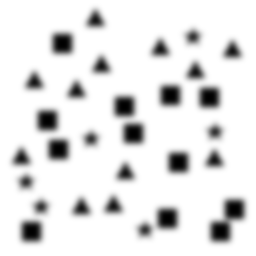
Squares: 12
Triangles: 12
Stars: 6
Total shapes: 30